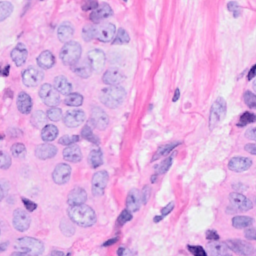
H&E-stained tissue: Breast